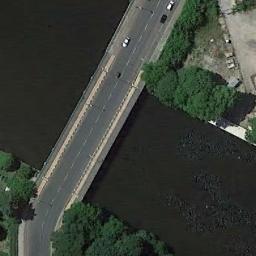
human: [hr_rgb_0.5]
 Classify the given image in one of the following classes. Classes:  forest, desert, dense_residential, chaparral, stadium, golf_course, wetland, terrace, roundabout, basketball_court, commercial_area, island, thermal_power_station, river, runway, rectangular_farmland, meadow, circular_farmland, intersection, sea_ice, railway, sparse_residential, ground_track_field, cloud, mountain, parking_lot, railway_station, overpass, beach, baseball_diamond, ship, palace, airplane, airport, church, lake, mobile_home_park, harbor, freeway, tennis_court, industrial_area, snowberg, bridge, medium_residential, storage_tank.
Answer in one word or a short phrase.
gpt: bridge